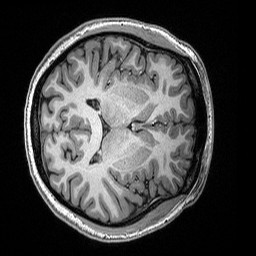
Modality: T1w
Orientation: axial
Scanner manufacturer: siemens
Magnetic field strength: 3 T
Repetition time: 2.53 s
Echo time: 0.0033 s